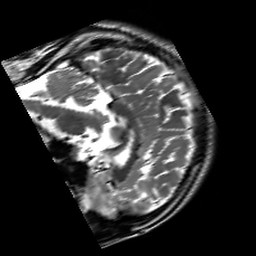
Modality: T2w
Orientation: sagittal
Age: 25
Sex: male
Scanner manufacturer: siemens
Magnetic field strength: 3 T
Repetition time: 7 s
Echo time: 0.09 s